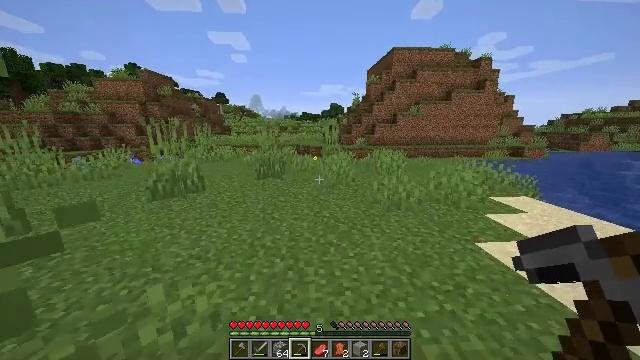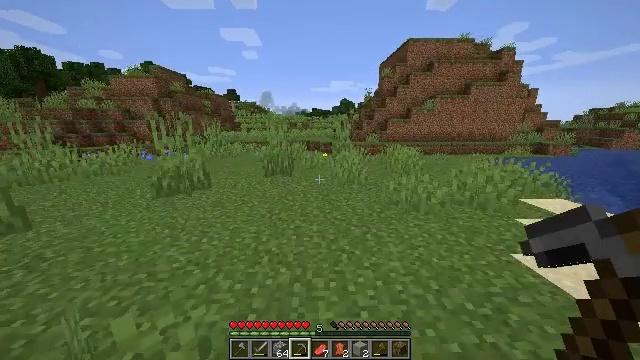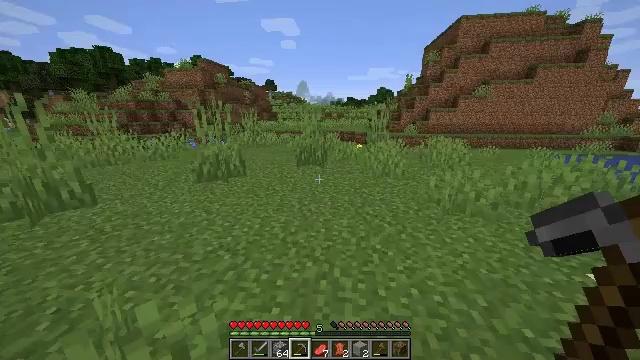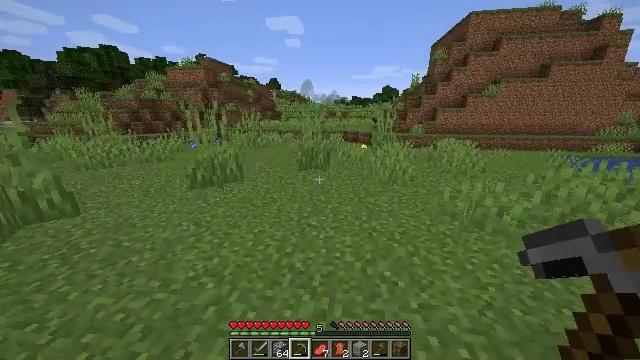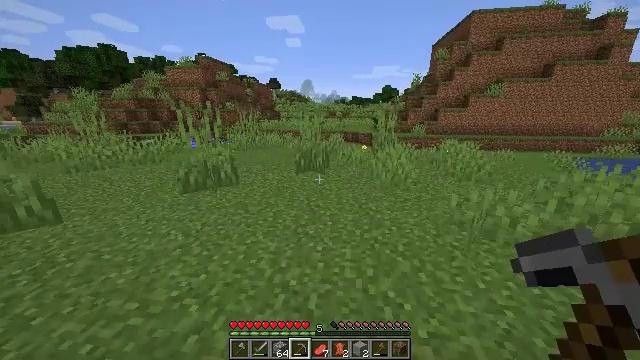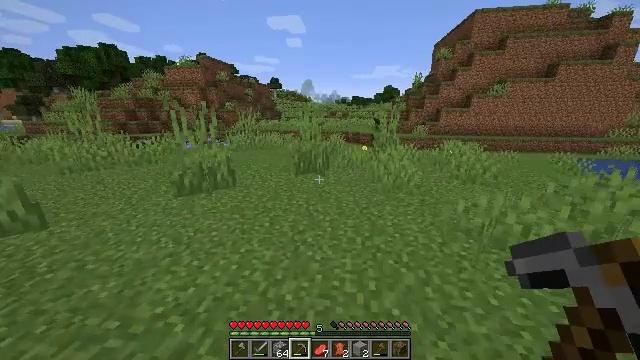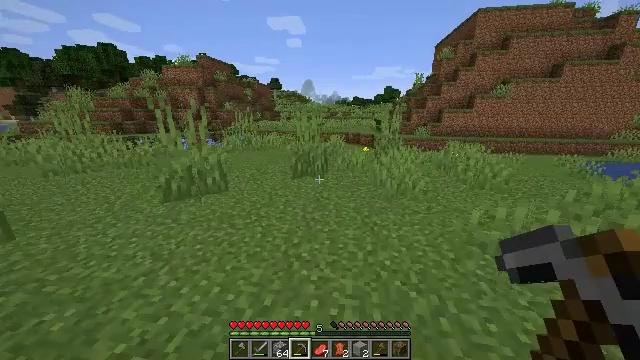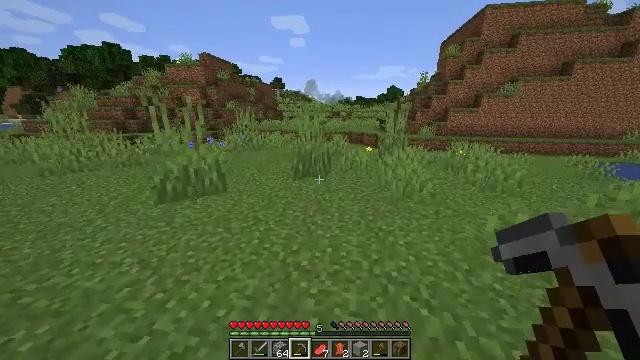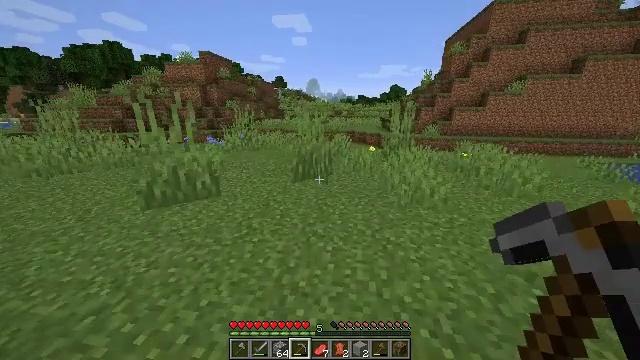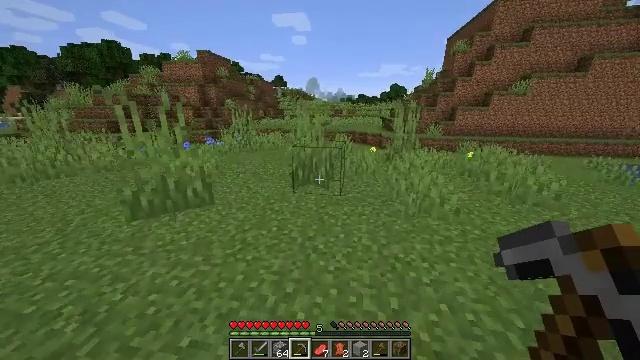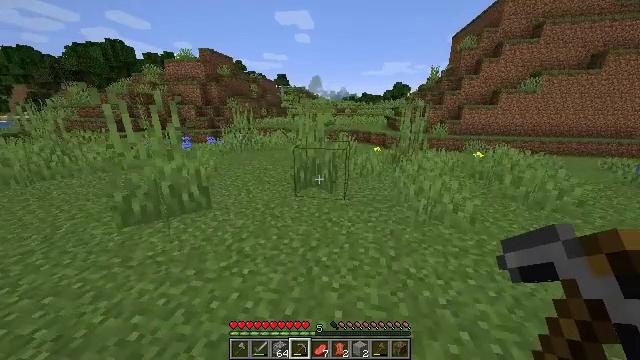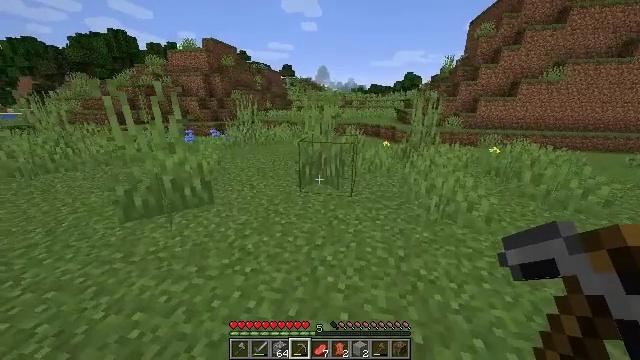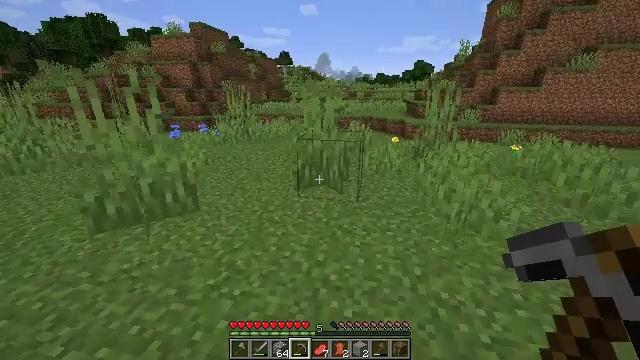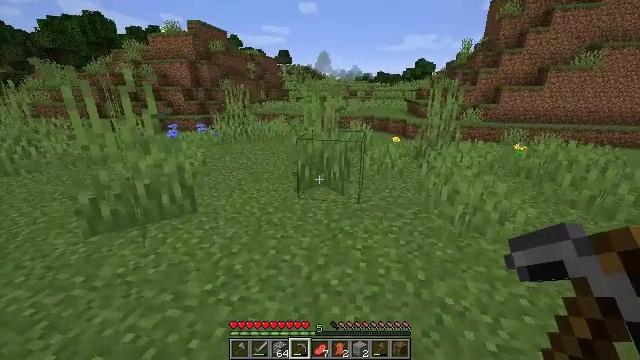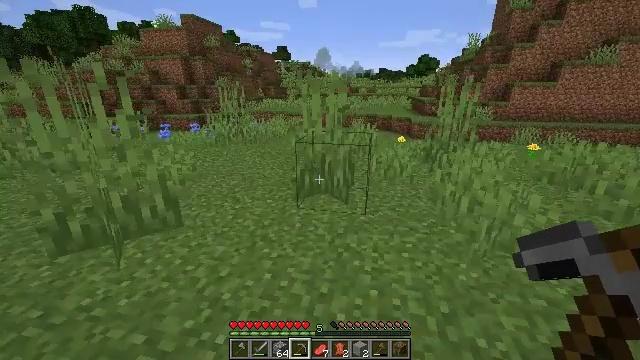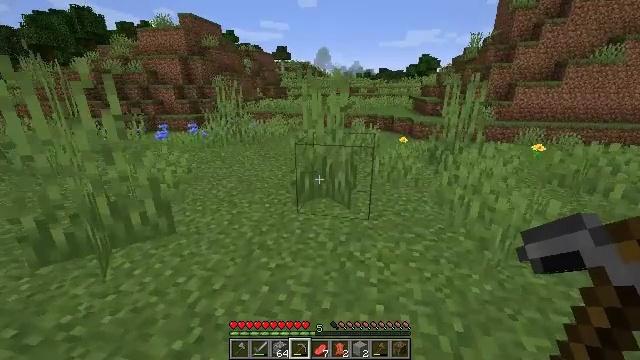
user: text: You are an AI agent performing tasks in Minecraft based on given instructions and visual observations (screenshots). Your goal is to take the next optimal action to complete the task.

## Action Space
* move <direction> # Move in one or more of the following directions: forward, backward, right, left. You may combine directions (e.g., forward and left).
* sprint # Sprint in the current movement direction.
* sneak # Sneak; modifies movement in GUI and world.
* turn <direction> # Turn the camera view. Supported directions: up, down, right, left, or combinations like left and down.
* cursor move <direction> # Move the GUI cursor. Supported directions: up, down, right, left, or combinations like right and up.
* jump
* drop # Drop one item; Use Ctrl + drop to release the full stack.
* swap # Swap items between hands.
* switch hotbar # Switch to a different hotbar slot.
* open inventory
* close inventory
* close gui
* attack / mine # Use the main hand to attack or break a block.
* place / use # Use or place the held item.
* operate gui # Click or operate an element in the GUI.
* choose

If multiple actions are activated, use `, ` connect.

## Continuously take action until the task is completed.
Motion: motion action
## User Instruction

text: Mine tall grass from the ground.
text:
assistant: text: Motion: move forward, sprint, turn left and down
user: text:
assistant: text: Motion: move forward, sprint, turn left and down
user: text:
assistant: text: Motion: move forward, sprint, turn left
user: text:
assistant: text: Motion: move forward, sprint
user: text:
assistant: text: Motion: move forward, sprint
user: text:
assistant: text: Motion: move forward, sprint
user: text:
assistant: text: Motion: move forward, sprint
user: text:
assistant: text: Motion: move forward, sprint
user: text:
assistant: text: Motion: move forward, sprint
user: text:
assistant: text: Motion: sprint
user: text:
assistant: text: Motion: turn left and down
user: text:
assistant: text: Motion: move forward
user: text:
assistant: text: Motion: move forward
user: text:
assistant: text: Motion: move forward
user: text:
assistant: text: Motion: move forward
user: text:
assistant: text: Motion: move forward
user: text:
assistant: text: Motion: move forward
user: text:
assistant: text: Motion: move forward
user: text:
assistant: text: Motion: move forward
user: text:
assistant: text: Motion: move forward
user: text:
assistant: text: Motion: move forward
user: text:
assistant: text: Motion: move forward
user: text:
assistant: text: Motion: move forward
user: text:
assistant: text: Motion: move forward, sprint
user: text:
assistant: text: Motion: move forward, sprint
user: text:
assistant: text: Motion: move forward, sprint
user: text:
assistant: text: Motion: move forward, sprint
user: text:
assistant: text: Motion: move forward, sprint
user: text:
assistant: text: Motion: move forward, sprint
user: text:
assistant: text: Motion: move forward, sprint